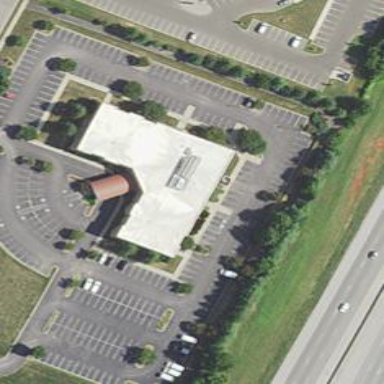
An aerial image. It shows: Clinic building.